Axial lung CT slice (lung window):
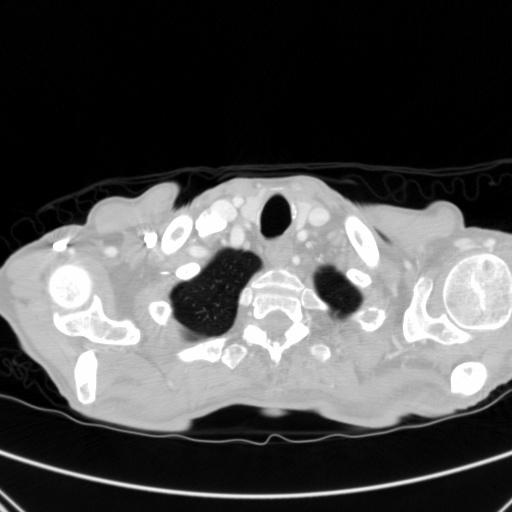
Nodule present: no